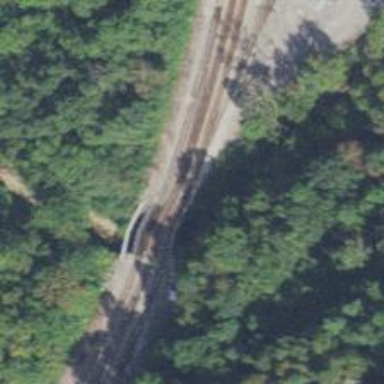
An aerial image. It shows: Railway siding with rails.